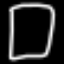
Label: square